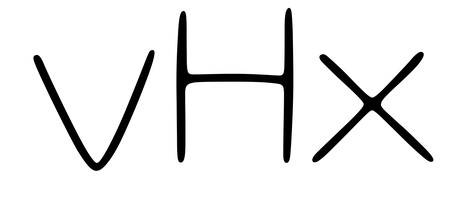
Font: Gluten_Thin